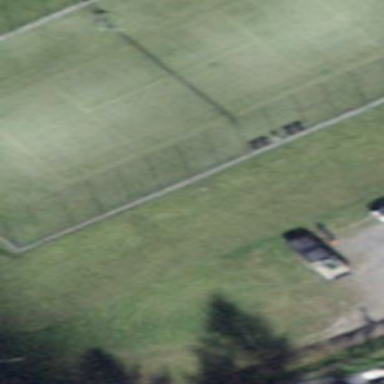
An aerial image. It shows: Soccer pitch for outdoor sports and leisure activities.